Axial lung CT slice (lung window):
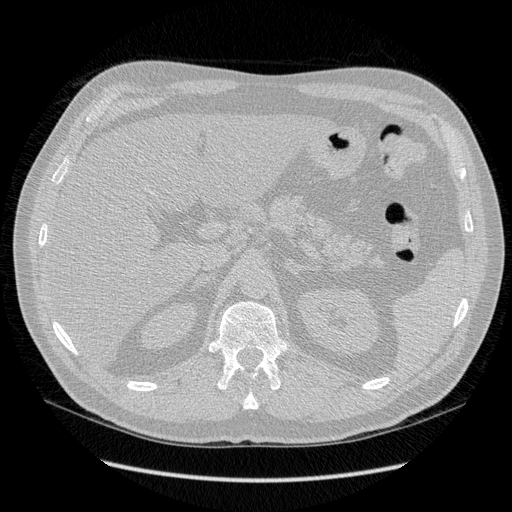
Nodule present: no